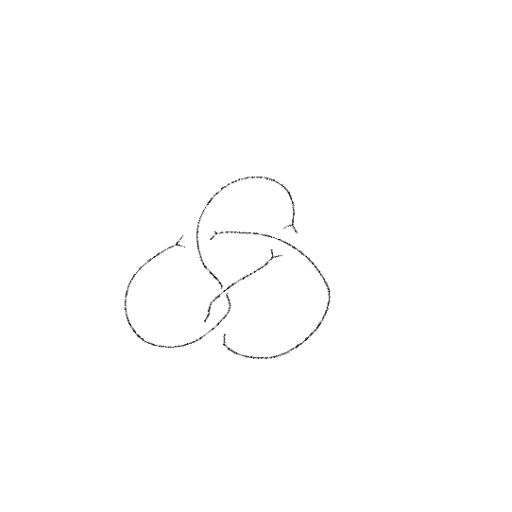
Crossing number: 4